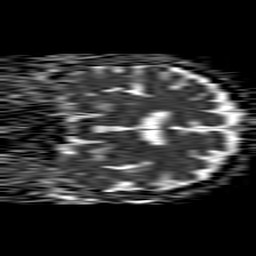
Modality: ADC
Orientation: coronal
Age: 62
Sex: male
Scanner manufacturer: philips
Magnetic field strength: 1.5 T
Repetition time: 4.6 s
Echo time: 0.08517 s